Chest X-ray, AP view. Patient: 51 years old, sex F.
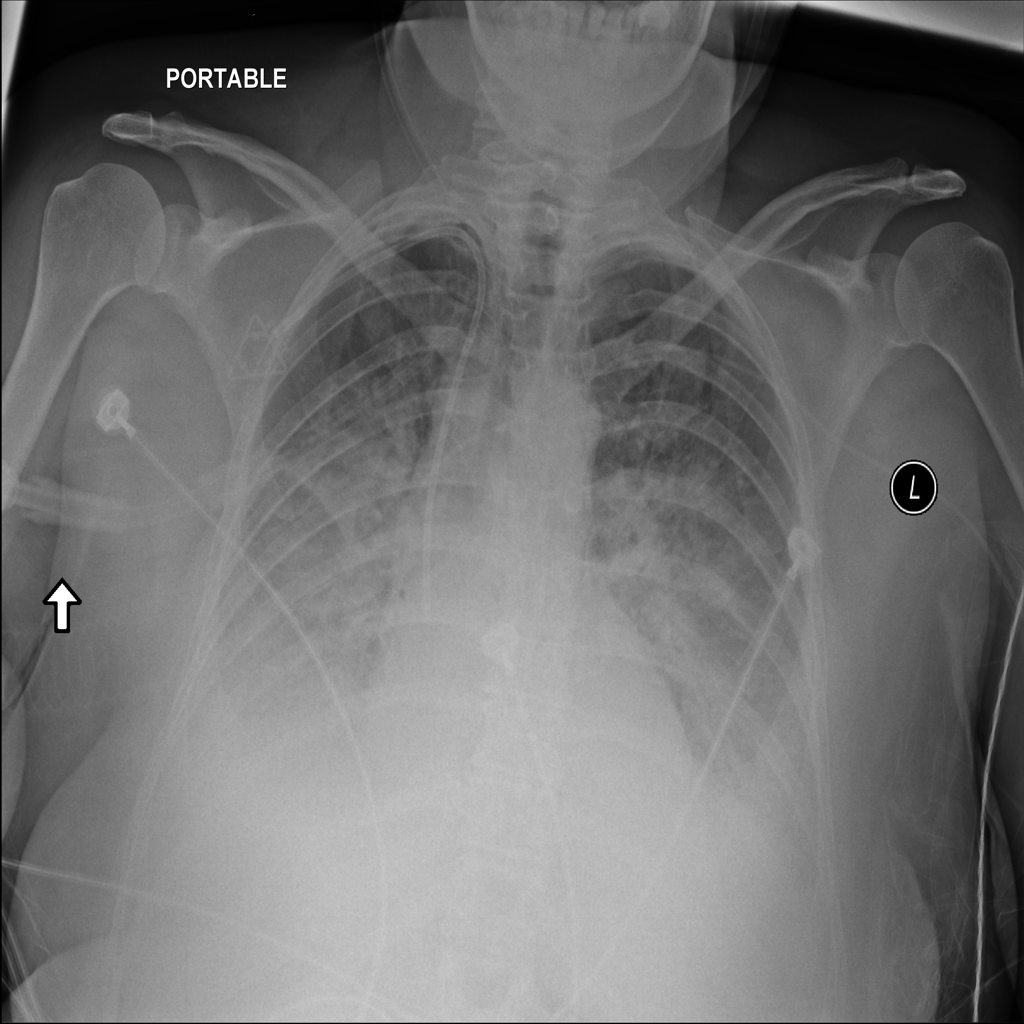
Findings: Effusion, Infiltration